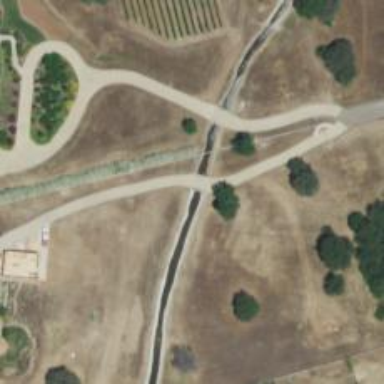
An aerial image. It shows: Culvert underpass for canal.